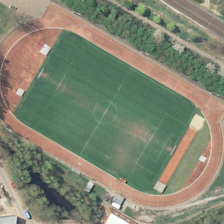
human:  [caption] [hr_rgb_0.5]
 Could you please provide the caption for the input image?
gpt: the playground consists of a red track and a green football field .

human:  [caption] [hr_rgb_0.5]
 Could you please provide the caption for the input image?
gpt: the playground is surrounded by lush trees and houses .

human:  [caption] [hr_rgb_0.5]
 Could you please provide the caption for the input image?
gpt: many green trees and several buildings are around a playground with a football field in it .

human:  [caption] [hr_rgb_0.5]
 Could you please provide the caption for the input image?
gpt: many green trees and several buildings are around a playground with a football field in it .

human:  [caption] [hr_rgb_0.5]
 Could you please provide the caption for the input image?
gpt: the playground consists of a red track and a green football field .